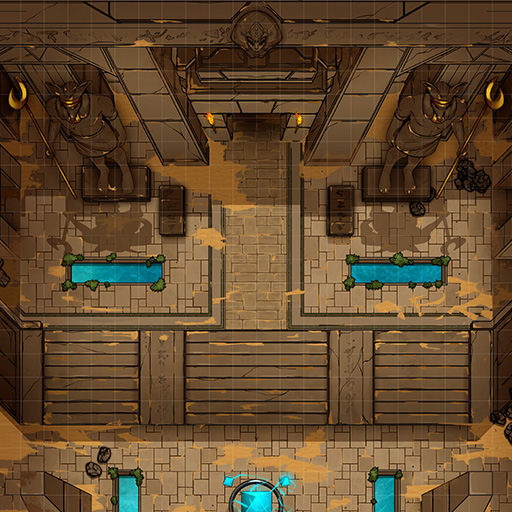
A D&D Grid Map stone temple dessert with small pools of water statue in the north east and statue in the north west entrance to the north ornate (Ancient Pharaohs Tomb Entrance Map)